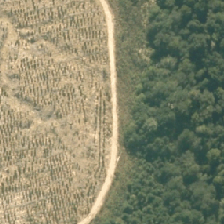
Land cover: harvested_forest